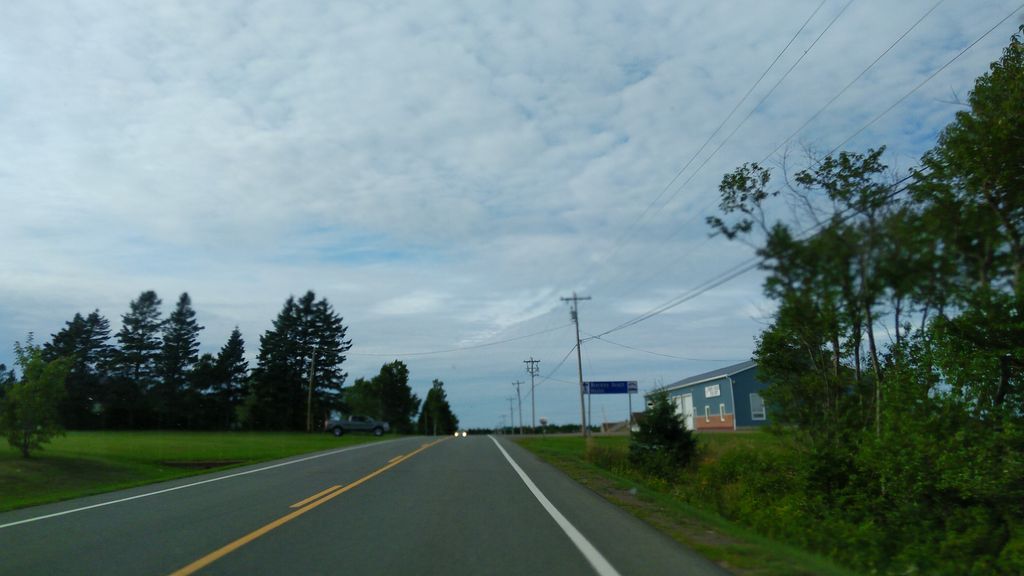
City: charlottetown